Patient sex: M
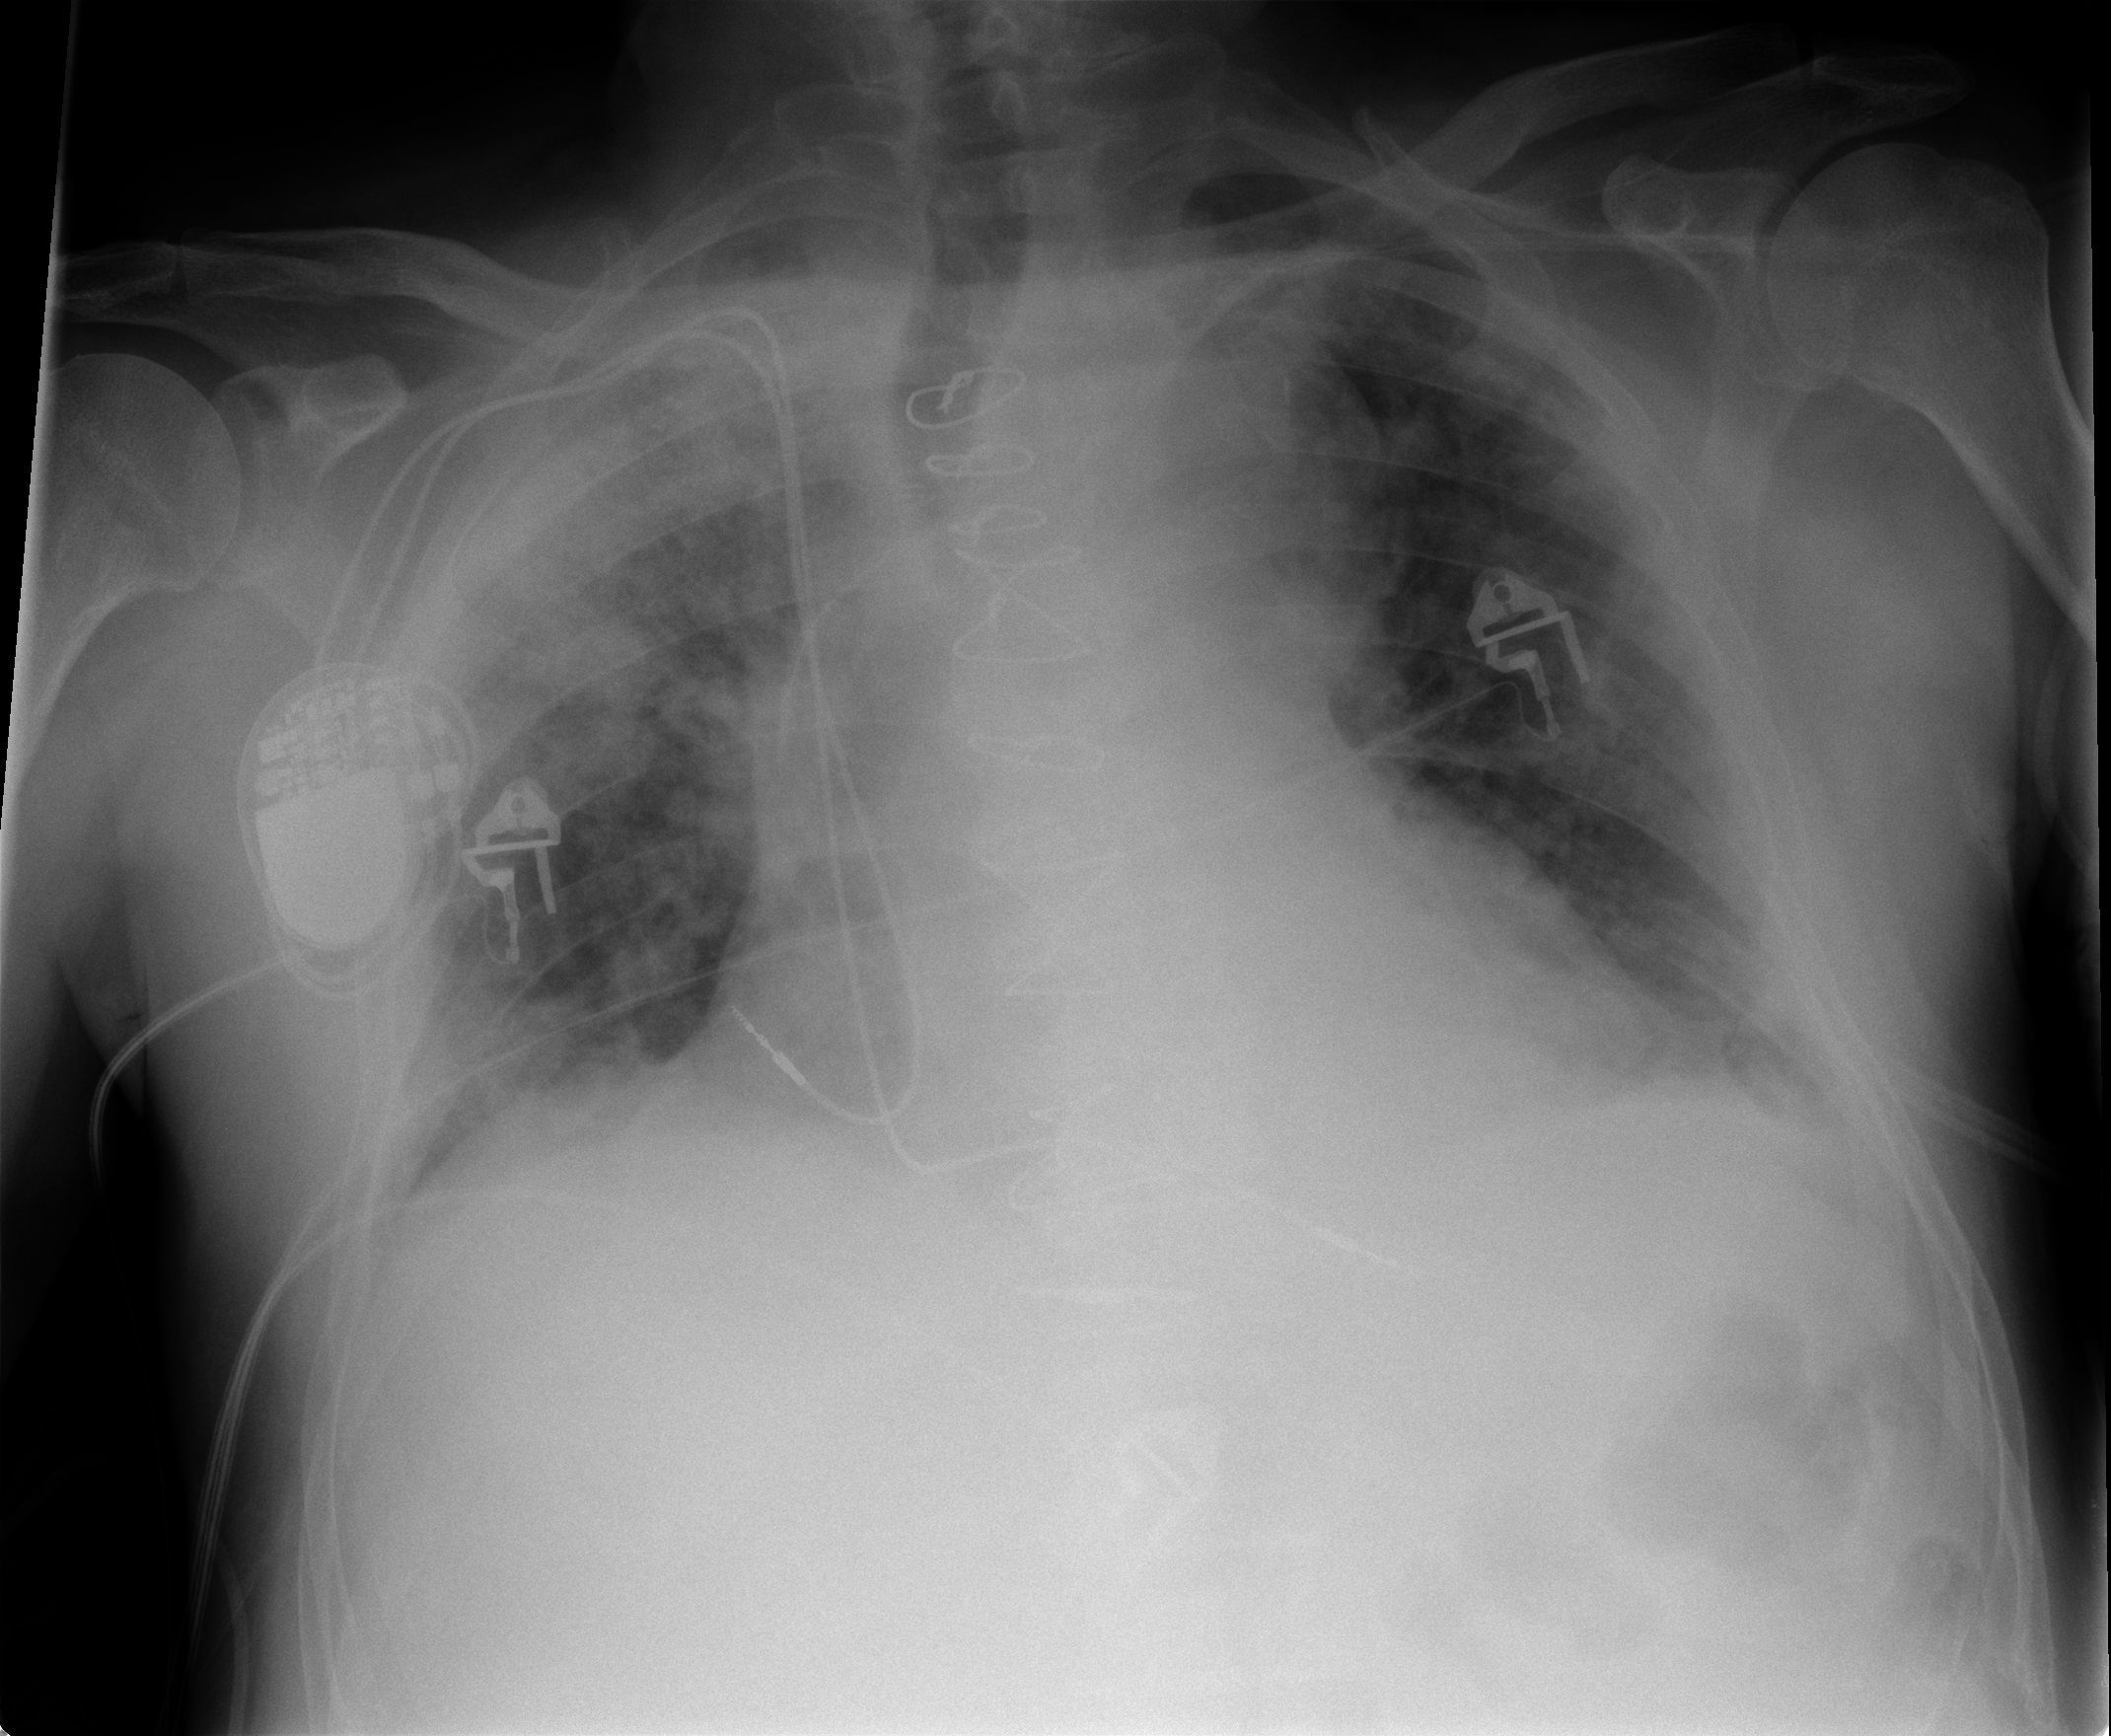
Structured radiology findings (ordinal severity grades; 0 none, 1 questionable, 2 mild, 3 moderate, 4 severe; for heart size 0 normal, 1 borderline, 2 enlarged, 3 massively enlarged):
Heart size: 2
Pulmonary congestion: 1
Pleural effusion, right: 2
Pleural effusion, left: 2
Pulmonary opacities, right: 4
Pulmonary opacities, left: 2
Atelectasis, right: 1
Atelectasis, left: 2